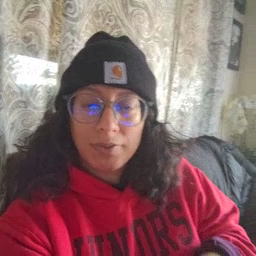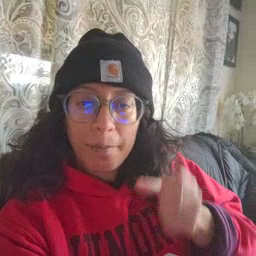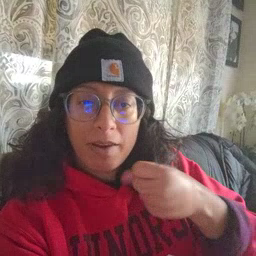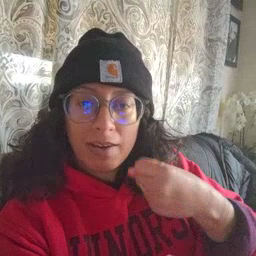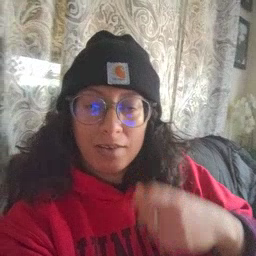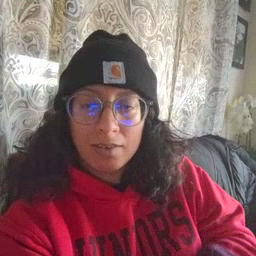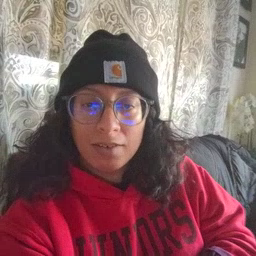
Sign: make